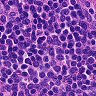
Metastatic tissue present: no